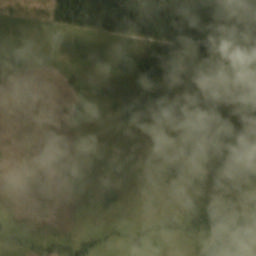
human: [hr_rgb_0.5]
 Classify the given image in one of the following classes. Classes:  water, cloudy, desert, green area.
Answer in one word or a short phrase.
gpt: cloudy